Interaction volume radius: 5 \u00c5
Interaction volume height: 15 \u00c5
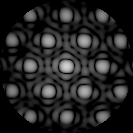
Disorder parameter: 0.1338